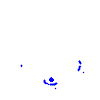
Particle: electron